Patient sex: F
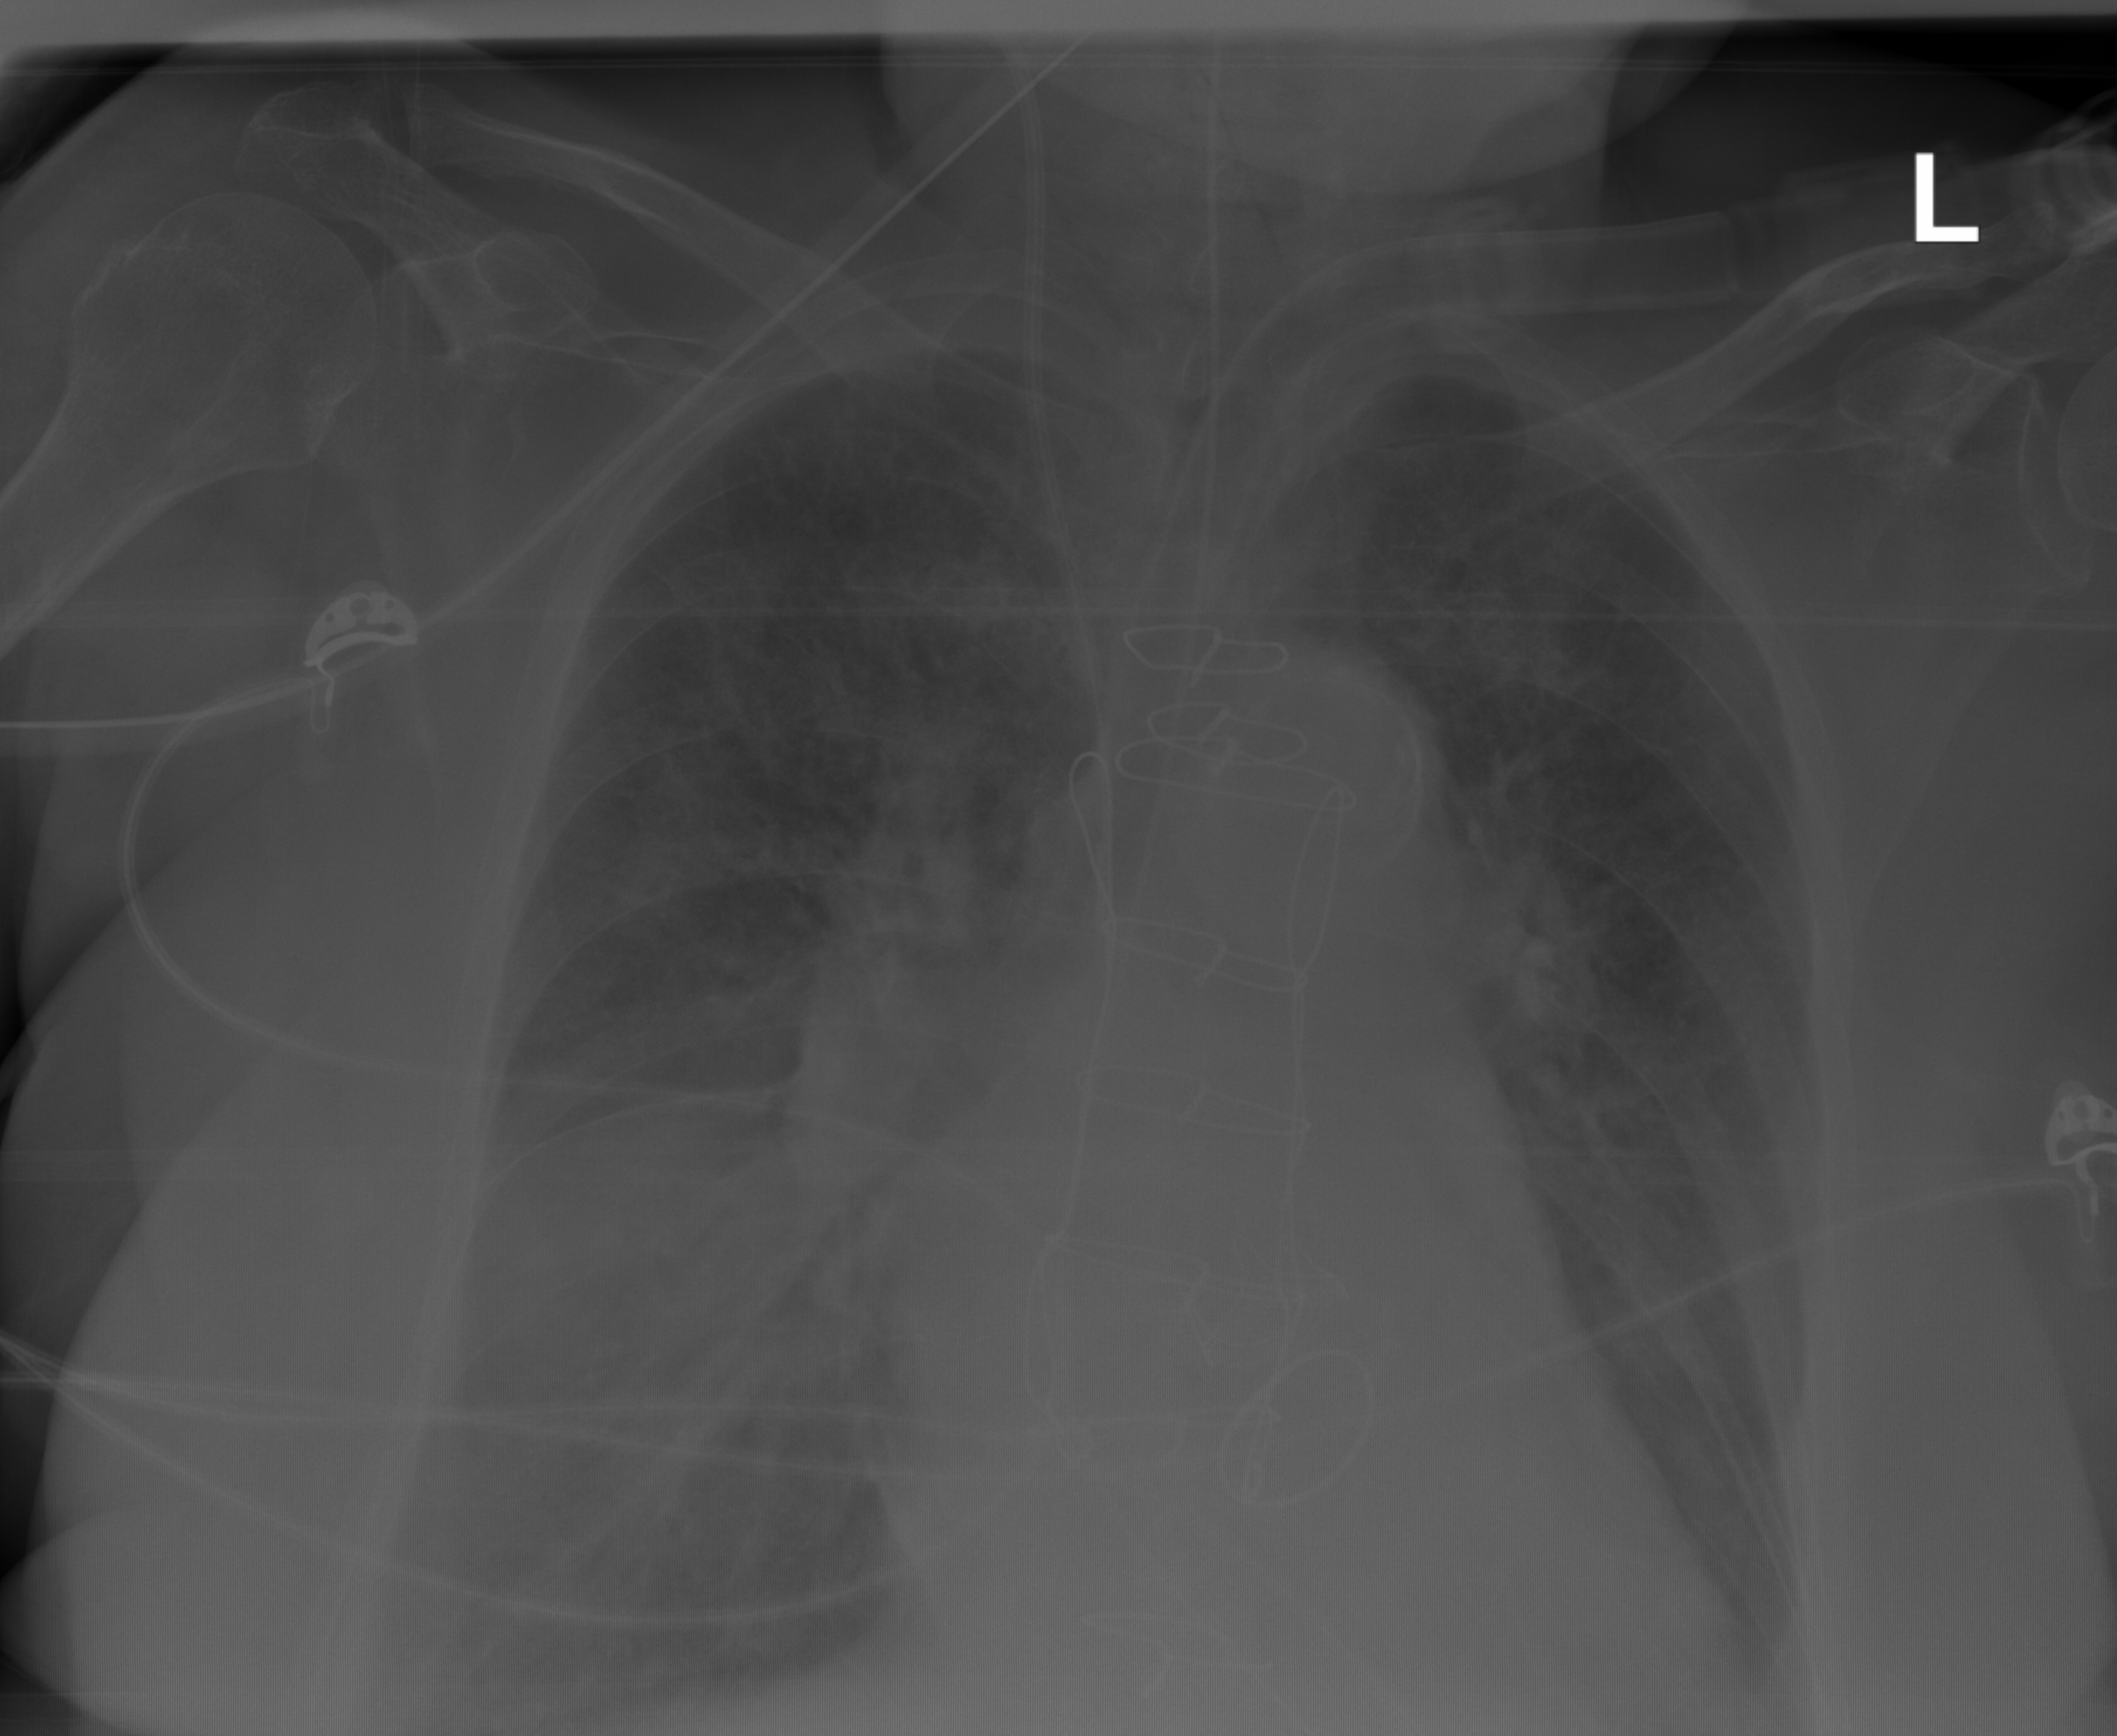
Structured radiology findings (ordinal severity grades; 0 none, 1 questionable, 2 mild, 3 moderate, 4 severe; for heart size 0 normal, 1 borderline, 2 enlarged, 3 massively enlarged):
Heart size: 2
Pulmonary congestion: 3
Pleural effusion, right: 2
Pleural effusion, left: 1
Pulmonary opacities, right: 2
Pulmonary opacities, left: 2
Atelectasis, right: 2
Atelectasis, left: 2